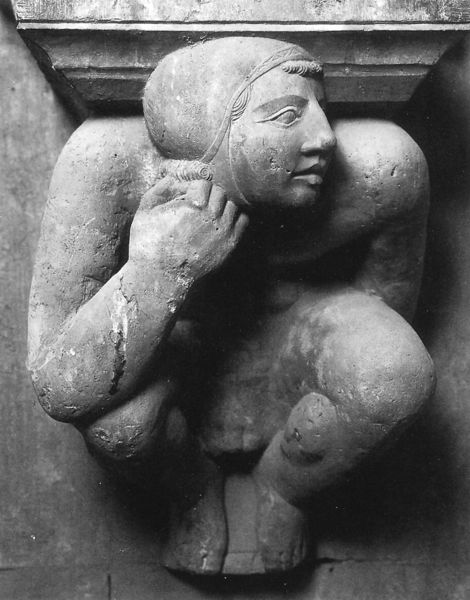
Titel: Konsolenfiguren im Castel del Monte (in Turm VII)
Standort: Castel  del Monte, nahe Bari (EU - I - Apulien)
Schlagwörter: akt, hand, kopf, mann, nackt, sitzen, finger, hut, marmor, mund, nase, stirn, stützen, säule, blick, expressionismus, haube, kappe, mütze, architektur, arm, arme, augen, gesicht, mensch, stein, tragen, hände, kirche, auge, figur, haare, gotik, kinn, locken, renaissance, schulter, schultern, skulptur, statue, beine, kopfbedeckung, relief, füße, hocke, kauern, plastik, wange, ellenbogen, knie, hocken, knien, kapitell, männlich, mittelalter, karyatide, konsole, träger, kapuze, bauplastik, hockend, freske, atlas, byzanz, fpße, lipen, gekauert, säulenträger, tracken